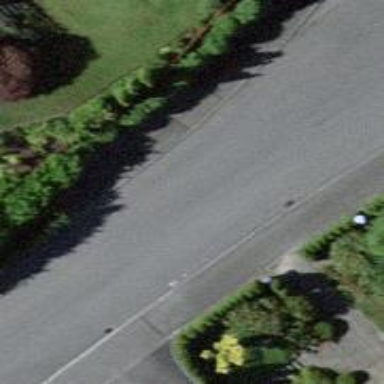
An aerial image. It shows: Unmarked road crossing.